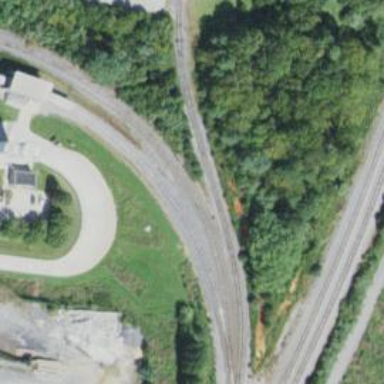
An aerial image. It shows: Rail spur service.